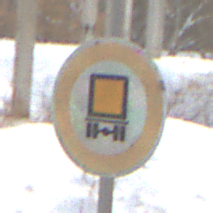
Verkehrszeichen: VerbotKennzeichnungspflichtigeKraftfahrzeugeGefaehrlicheGueter
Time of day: MorningAfternoon
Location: Roofed (Suburban)
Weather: PartlyCloudy
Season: Winter
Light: Natural